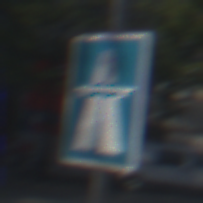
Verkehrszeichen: Autobahn
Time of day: MorningAfternoon
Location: Outdoor (Urban)
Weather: Clear
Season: NotSpecified
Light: Natural